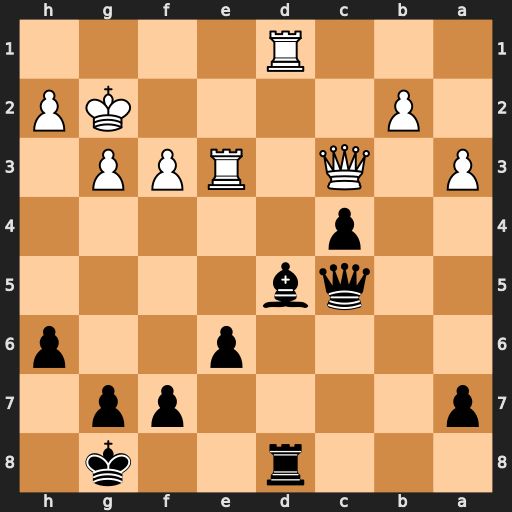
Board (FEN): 3r2k1/p4pp1/4p2p/2qb4/2p5/P1Q1RPP1/1P4KP/3R4
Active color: b
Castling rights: -
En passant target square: -
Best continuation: Bxf3+ Rxf3 Rxd1